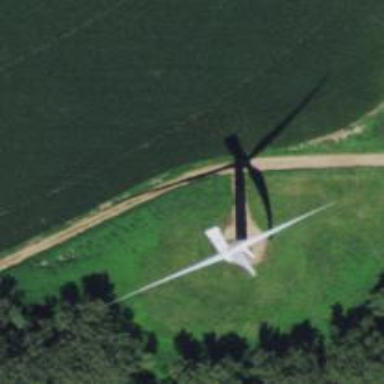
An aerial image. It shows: Wind generator powered by horizontal-axis wind turbine.